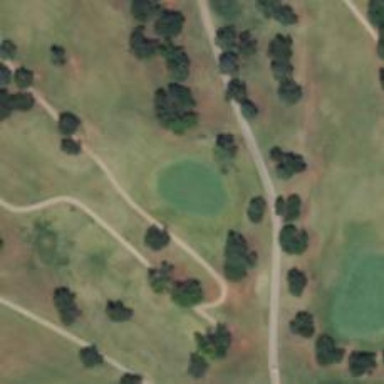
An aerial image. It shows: Golf hole.